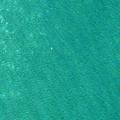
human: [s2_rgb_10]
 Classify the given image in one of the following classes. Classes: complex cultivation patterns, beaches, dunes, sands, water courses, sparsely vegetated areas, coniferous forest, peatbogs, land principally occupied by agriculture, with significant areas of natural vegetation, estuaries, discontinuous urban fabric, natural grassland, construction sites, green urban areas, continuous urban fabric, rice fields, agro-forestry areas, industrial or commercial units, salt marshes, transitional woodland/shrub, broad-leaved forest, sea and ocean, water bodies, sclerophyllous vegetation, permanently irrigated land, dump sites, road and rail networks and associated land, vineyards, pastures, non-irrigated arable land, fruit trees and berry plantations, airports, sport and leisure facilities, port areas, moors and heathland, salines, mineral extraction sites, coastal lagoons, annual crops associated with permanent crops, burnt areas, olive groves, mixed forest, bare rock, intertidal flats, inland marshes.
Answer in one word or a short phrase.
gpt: sea and ocean